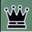
Piece: bQ